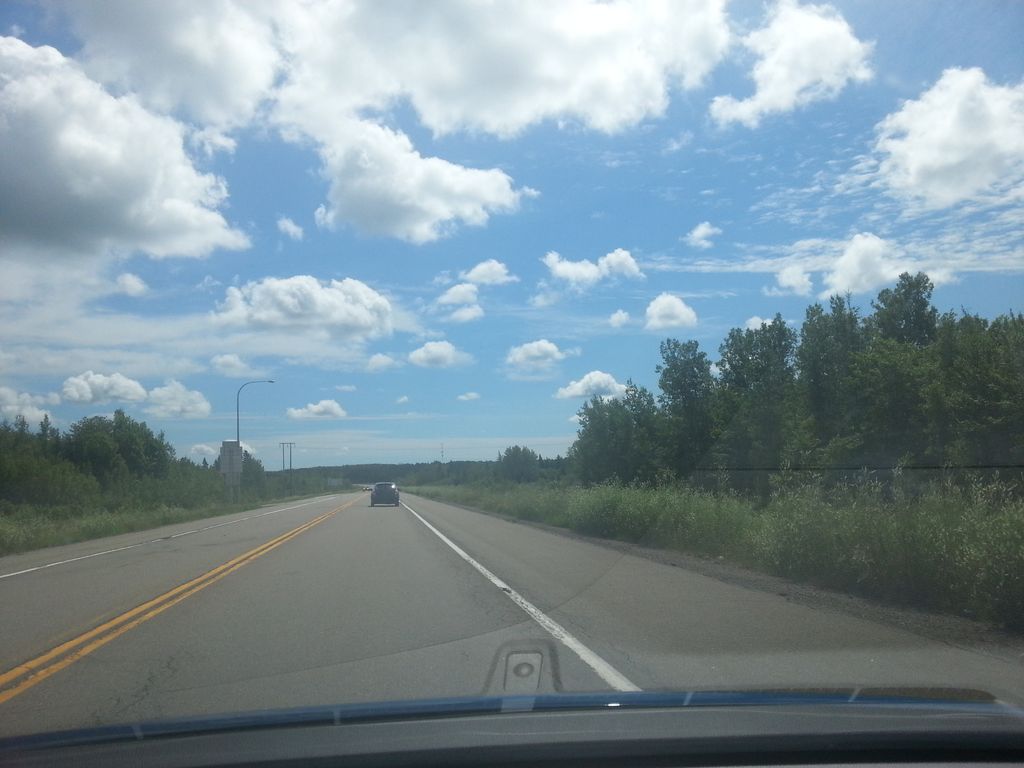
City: charlottetown